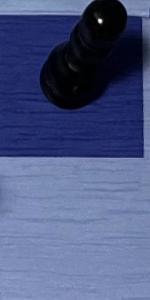
Label: Empty